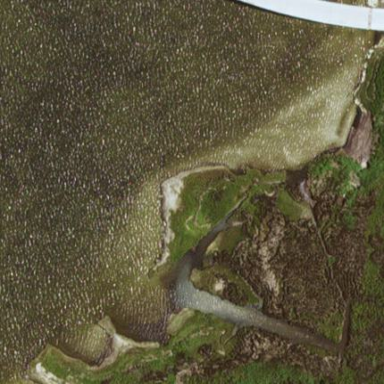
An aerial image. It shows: Tidal wetland featuring tidal flat landscape.